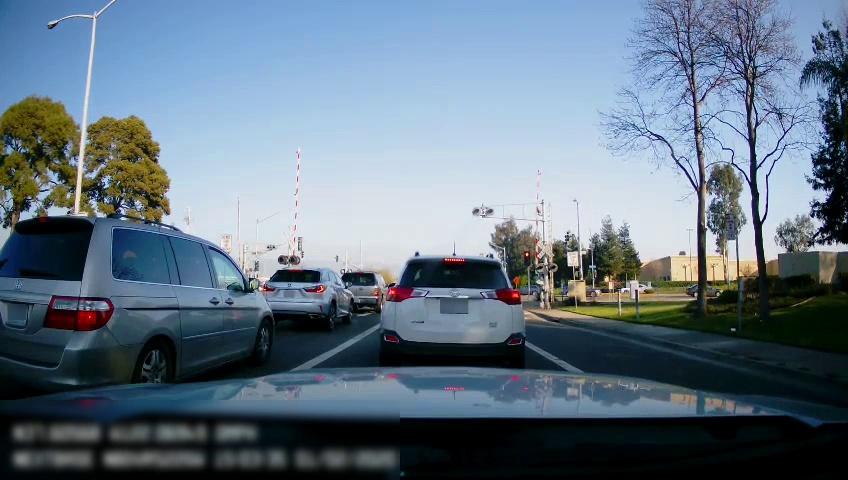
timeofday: Day
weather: Sunny
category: Drivable Space
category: Drivable Space
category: Vehicles | Car
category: Vehicles | Car
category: Vehicles | Car
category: Vehicles | SUV
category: Vehicles | SUV
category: Vehicles | Van
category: Vehicles | SUV
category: Lanes | Current Lane
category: Lanes | Current Lane
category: Traffic | Signs
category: Traffic | Lights
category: Traffic | Lights
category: Traffic | Lights
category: Traffic | Lights
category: Traffic | Signs
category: Traffic | Lights
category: Traffic | Signs